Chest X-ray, PA view. Patient: 37 years old, sex F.
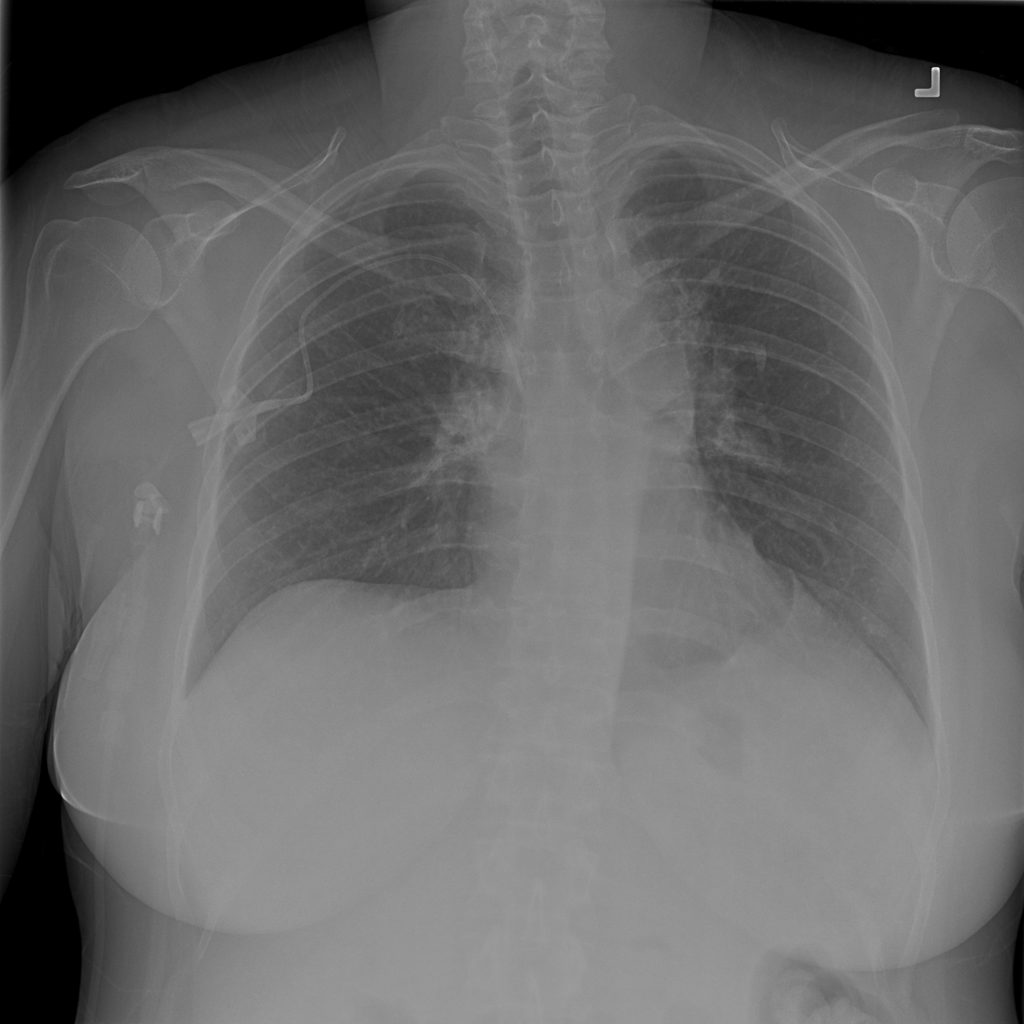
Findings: Infiltration